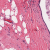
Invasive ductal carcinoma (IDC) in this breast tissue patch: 0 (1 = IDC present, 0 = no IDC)